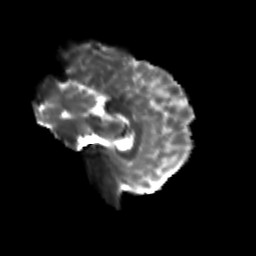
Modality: T2w
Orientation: sagittal
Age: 25
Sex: female
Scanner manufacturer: siemens
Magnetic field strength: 3 T
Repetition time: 3.5 s
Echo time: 0.104 s